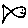
Label: fish